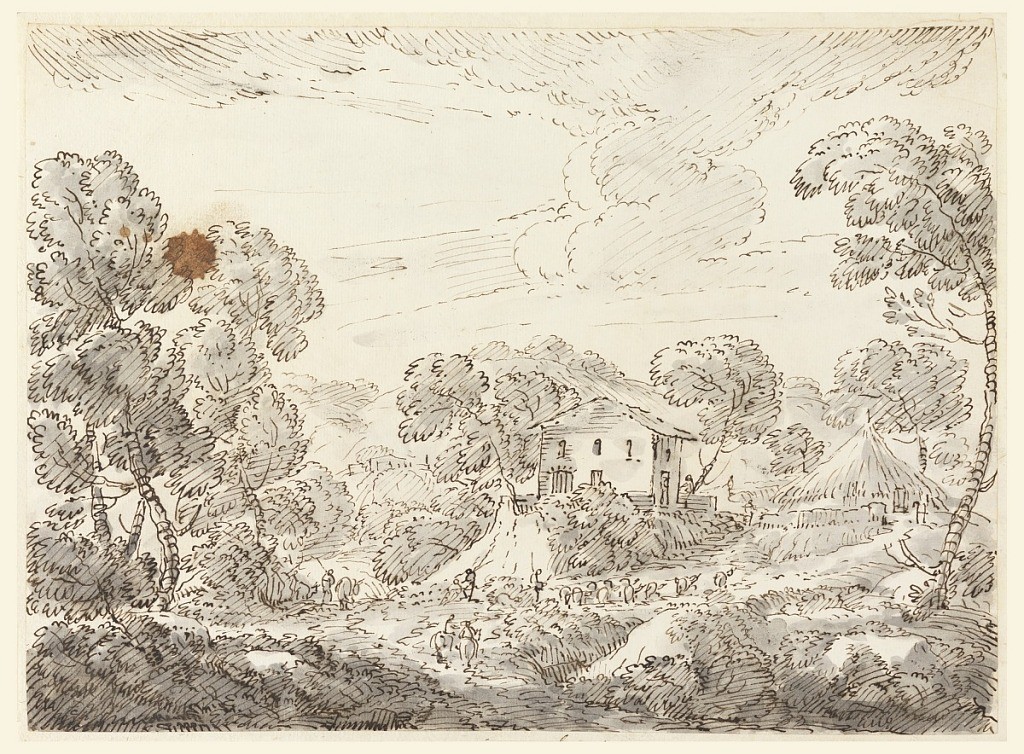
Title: A Peasant’s Dwelling in Woody Country
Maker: Carlo Marchionni, Italian, 1702–1786
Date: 1750–1770
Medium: Black chalk, pen and ink, brush and watercolor on paper
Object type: Drawing
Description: A house and round stable with a straw roof are at right in the middle ground with sheep nearby. Cloudy sky.